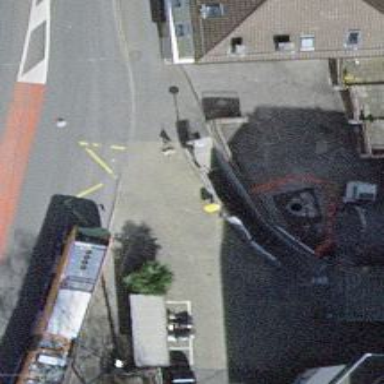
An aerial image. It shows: Post box is visible.